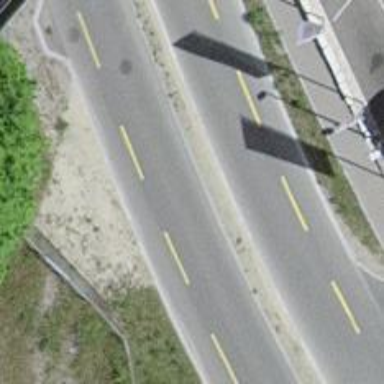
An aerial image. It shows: Primary road with asphalt surface.